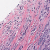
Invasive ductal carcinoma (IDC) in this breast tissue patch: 1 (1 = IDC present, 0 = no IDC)